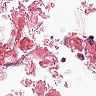
Metastatic tissue present: no